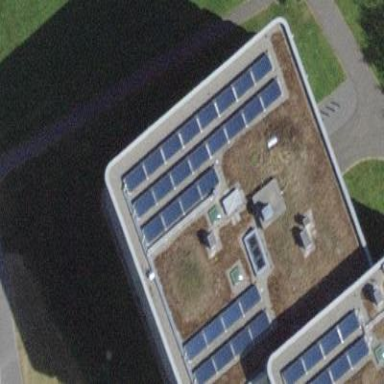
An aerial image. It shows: Solar power generator.